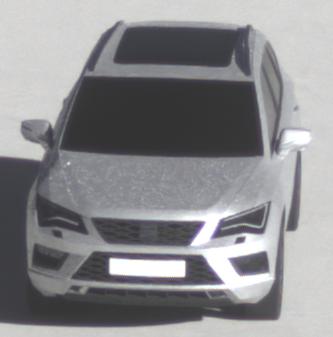
Make: SEAT
Model: Ateca 1.0 TSI Ecomotive
Detailed model: Ateca (5FP)
Model produced from: 2016/08
Model produced until: 2018/08
Doors: 5
Color: white
Road condition: dry road
Daytime: morning or afternoon
Contrast: high contrast